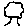
Label: tree